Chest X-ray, AP view. Patient: 36 years old, sex F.
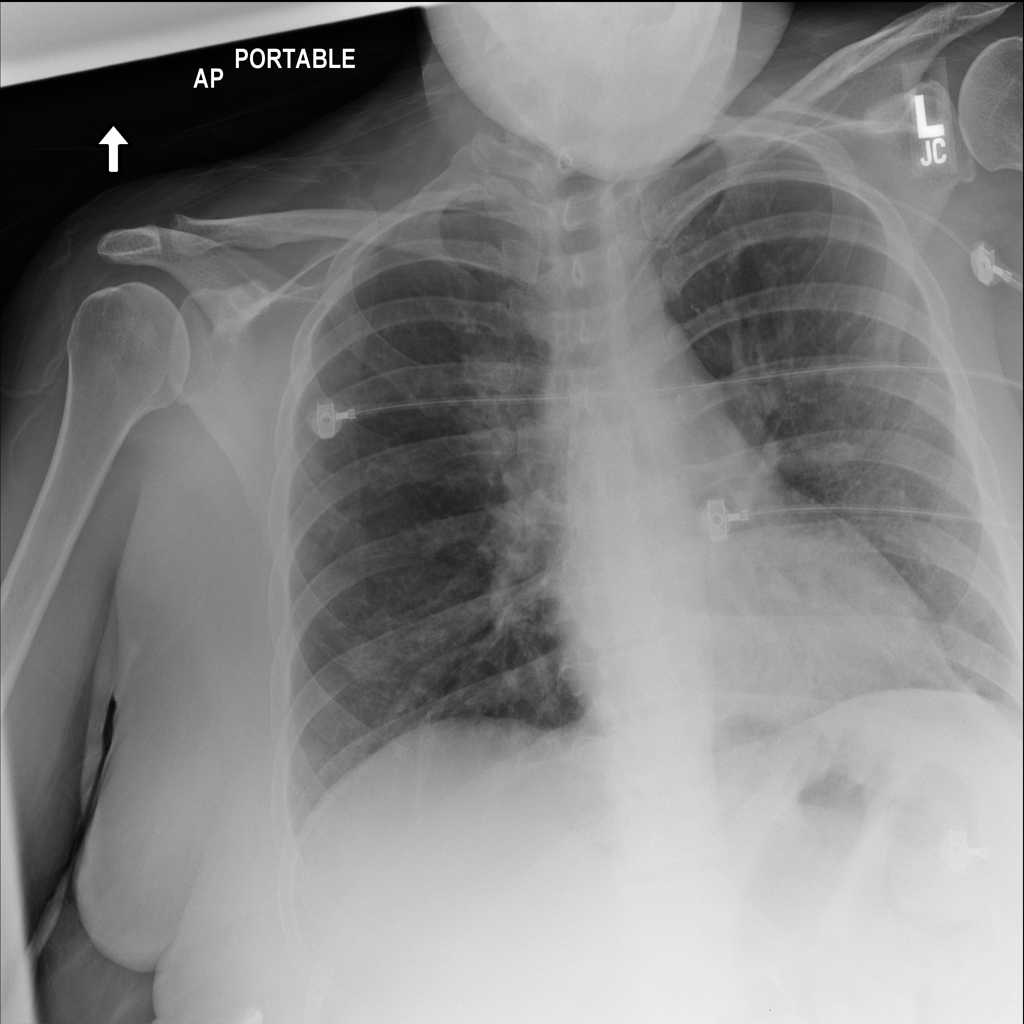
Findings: No Finding